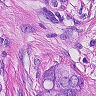
Metastatic tissue present: yes